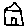
Label: house